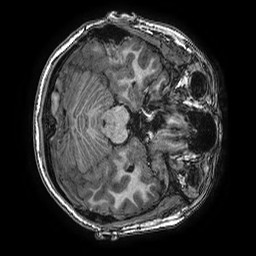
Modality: T1w
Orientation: axial
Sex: male
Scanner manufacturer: ge
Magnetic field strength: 3 T
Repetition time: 0.0077 s
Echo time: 0.003436 s